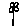
Label: flower